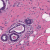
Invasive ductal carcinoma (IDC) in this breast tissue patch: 0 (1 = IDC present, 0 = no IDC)